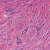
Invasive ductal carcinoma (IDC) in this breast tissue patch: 0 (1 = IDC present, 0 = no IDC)